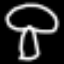
Label: mushroom